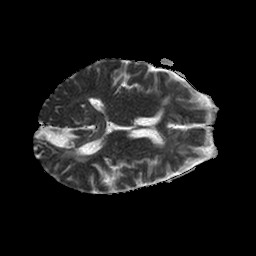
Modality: ADC
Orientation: axial
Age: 61
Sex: male
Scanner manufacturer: philips
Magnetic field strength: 1.5 T
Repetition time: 3.63 s
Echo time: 0.07155 s